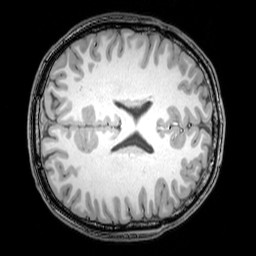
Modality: T1w
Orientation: axial
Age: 22
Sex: male
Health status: healthy
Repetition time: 0.081 s
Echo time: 0.037 s